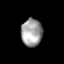
Tissue: skin
Cell type: Epithelial cells
Senescence score: 0.8667
Nuclear area (px): 576
Mean DAPI intensity: 158.564